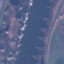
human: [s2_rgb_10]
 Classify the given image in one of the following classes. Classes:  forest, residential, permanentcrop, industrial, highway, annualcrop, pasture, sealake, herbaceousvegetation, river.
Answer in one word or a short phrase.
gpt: River